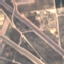
Land use / land cover: Highway